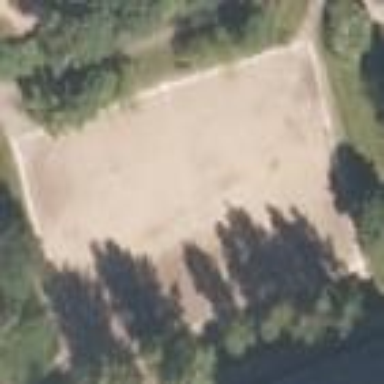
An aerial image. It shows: Fine gravel soccer pitch for leisure sports.